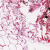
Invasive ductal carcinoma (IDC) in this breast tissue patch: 0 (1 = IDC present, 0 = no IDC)